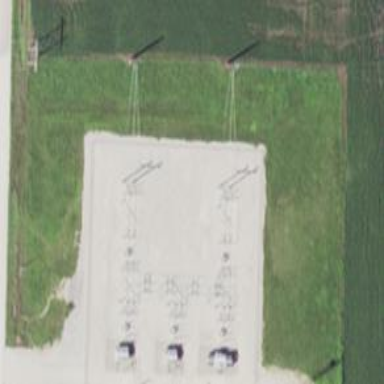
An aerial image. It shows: Switch for power supply.